Field crop: tomato
Growth stage: 1
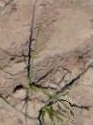
Species: cyperus